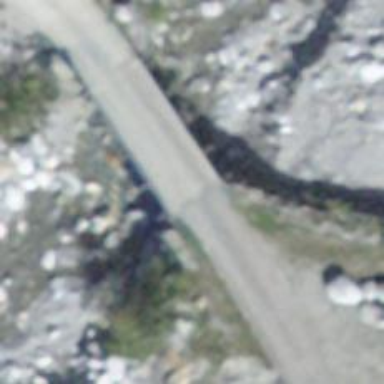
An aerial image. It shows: Bridge with top quality-grade track type.